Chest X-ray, AP view. Patient: 80 years old, sex M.
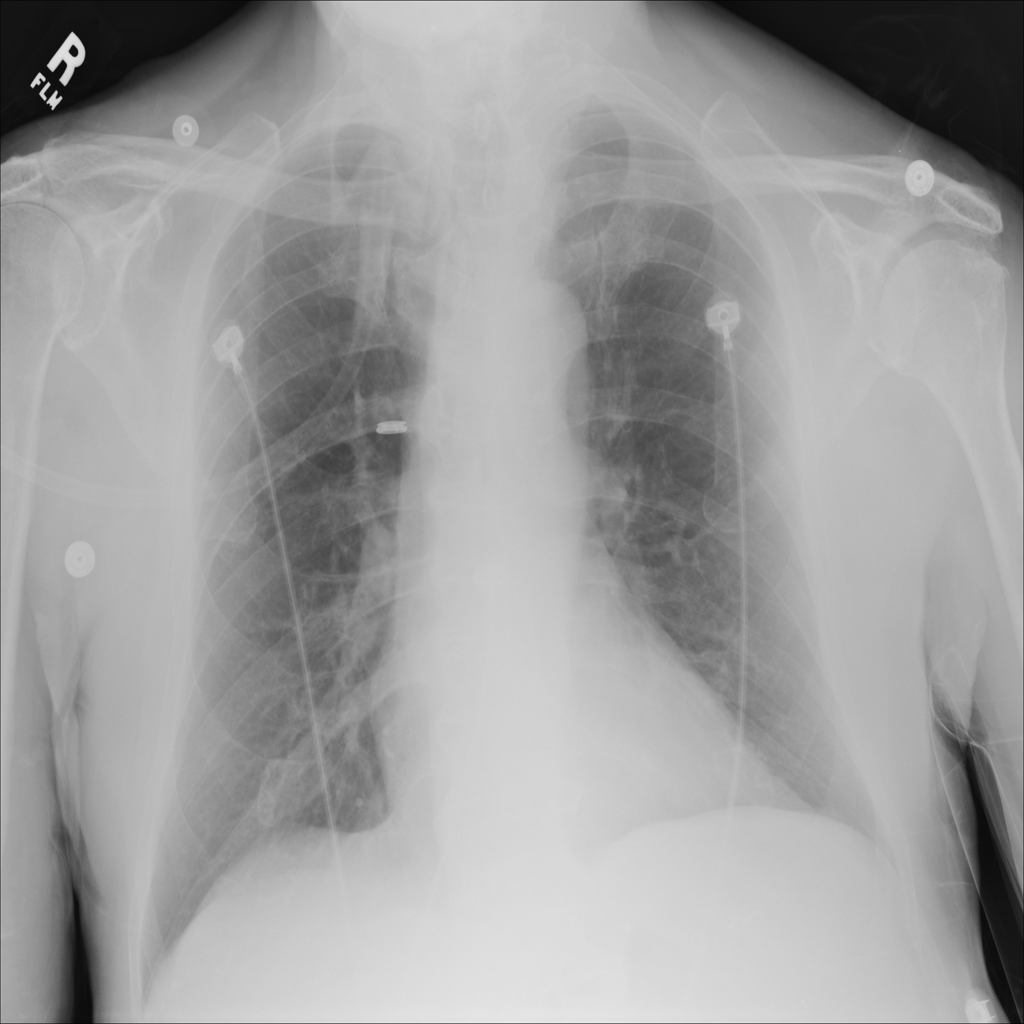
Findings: No Finding